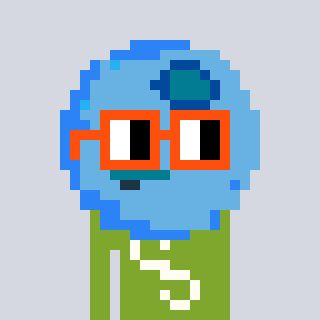
a pixel art character with square orange glasses, a blueberry-shaped head and a slimegreen-colored body on a cool background